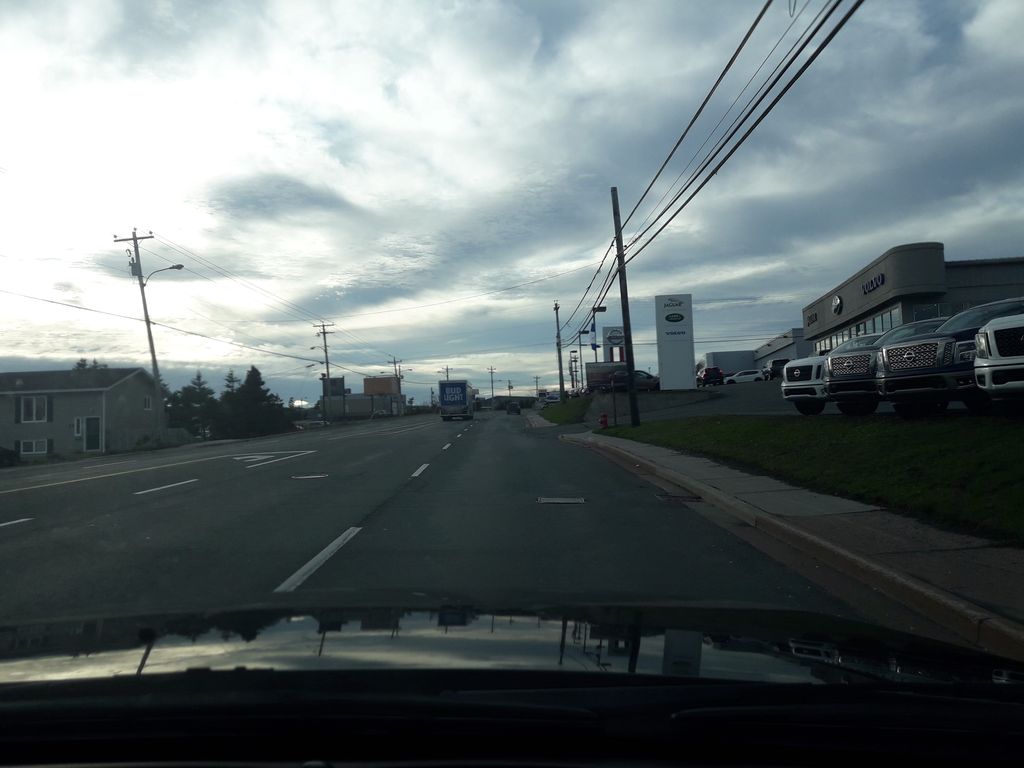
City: st_johns